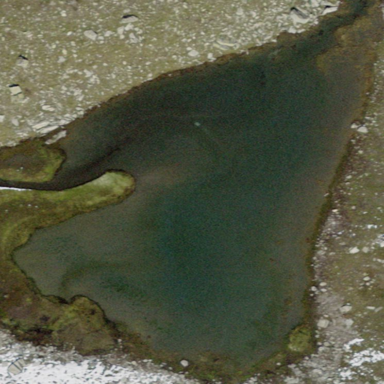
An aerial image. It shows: Beautiful lake surrounded by nature.